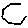
Label: hexagon